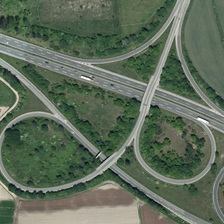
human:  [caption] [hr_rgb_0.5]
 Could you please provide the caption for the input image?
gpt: many green meadows and trees are near a viaduct .

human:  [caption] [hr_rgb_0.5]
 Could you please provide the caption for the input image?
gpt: many green meadows and trees are near a viaduct .

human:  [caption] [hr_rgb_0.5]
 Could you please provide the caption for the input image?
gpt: many green meadows and trees are near a viaduct .

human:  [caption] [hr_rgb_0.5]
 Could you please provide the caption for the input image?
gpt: many green meadows and trees are near a viaduct .

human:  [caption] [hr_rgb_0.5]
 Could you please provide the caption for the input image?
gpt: many green meadows and trees are near a viaduct .